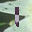
Label: 1